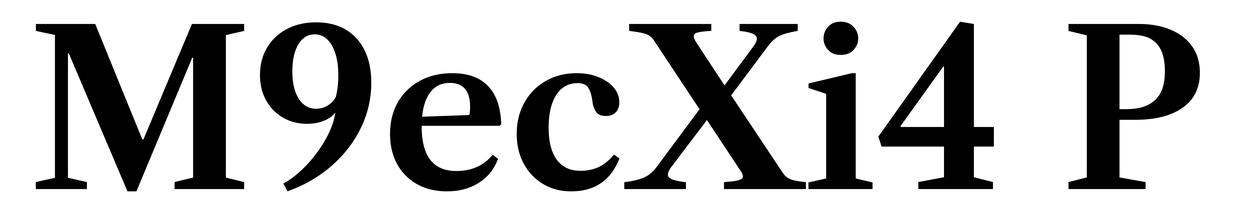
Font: LibreCaslonText_SemiBold